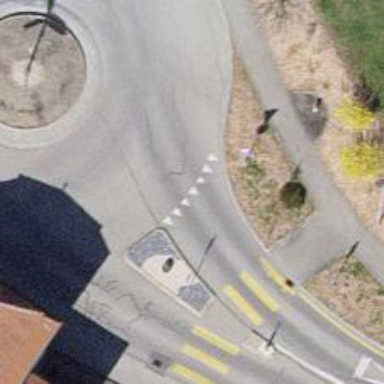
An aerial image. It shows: Tertiary road with asphalt surface and separate sidewalk.